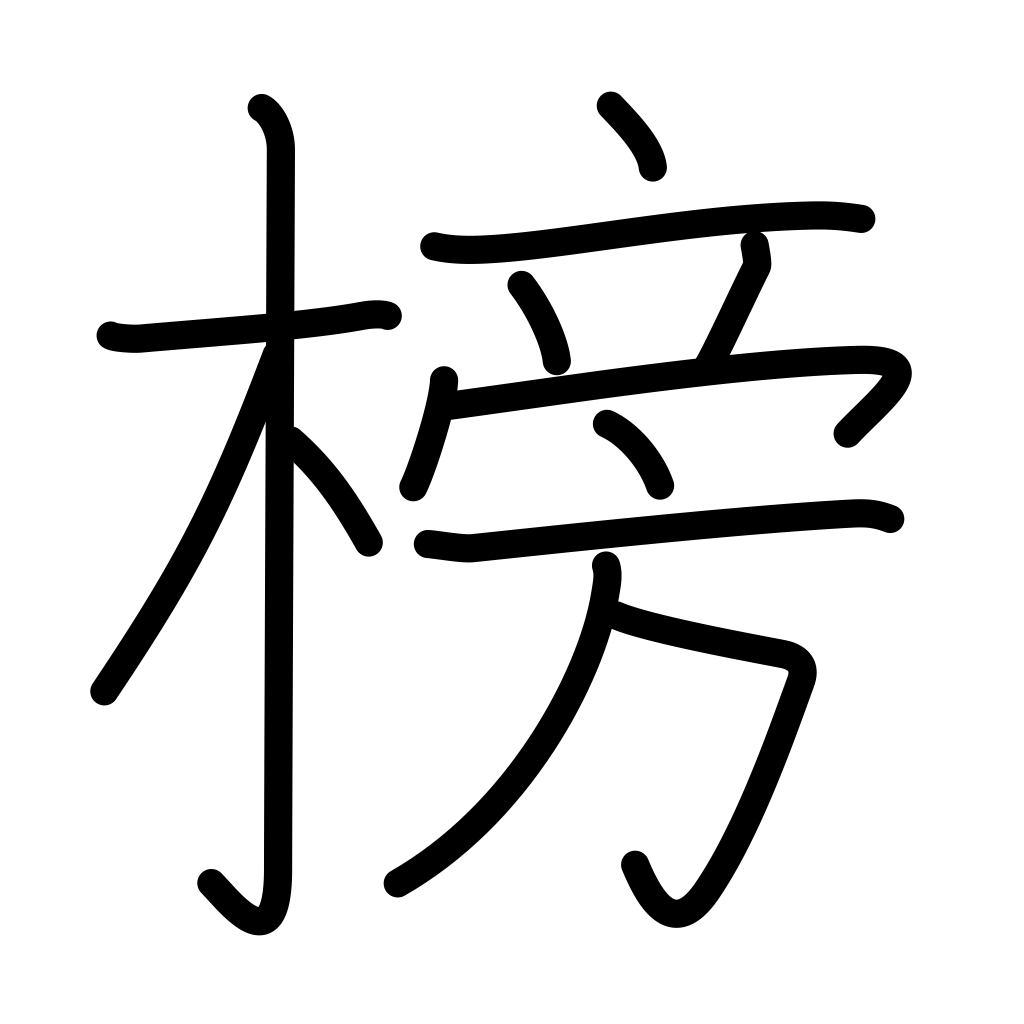
Meaning: rudder, oar, name plate